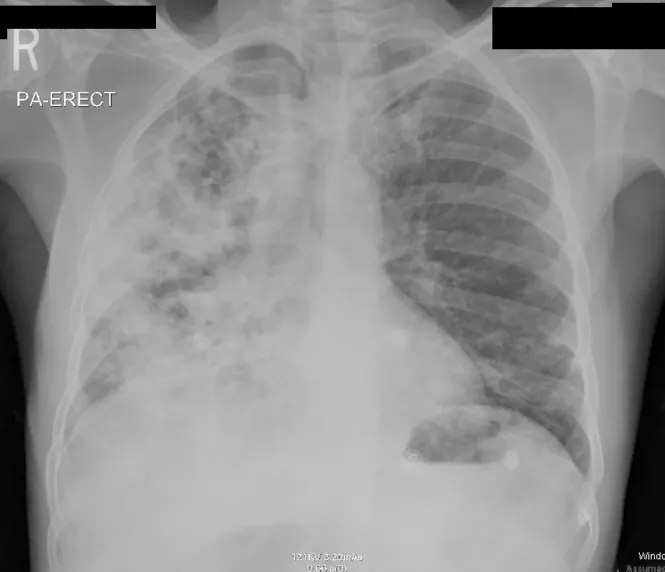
Bilateral infiltrates with extensive involvement on right side with multiple cavitary lesions.
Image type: radiology (x_ray)